Question: I'm new with Sharepoint 2013 AND .NET c# so take it easy guys.
I'm writing a webpart which generates input forms dynamically. Each form may have different fields so field names/IDs are defined on runtime.
This is the code I generate a input text. 'fieldname' is my variable here which is the ID and preferably the name of the input box. 'fieldtitle' is the display name and 'fielddefaultvalue' is the default value. This code part is in a loop and adds all inputs into 'PlaceHolder1' every time.
'''
TextBox formfield = new TextBox();
formfield.ID = fieldname;
formfield.Text = fielddefaultvalue;
formfield.Attributes.Add("placeholder", fieldtitle);
PlaceHolder1.Controls.Add(formfield);
'''
What my problem is, when I run this, name and ID of my input fields become like
'ctl00$ctl39$g_76a6fb01_d2b4_4087_a988_8b34b95dc136$Email'
I tried to get submitted values using
'Page.Request.Form["Email"]'
but no success. I guess it needs all those random characters too.
I could also use 'Email.Text' to get value but 'Email' part is dynamic and comes from a variable. Is there a way to use variable 'fieldname' which contains 'Email' and other field names as string?
How can I get submitted values and/or put clean names to my input fields.
Remember my field names are dynamic and kept in 'fieldname' variable every round of the for loop.
After I submit form, this is the debug screen of 'Page.Request.Form' . I don't know how/where I can find that random/unique string at the beginning of each input field. 'flexiforms_xxx' part is the actual filed name.

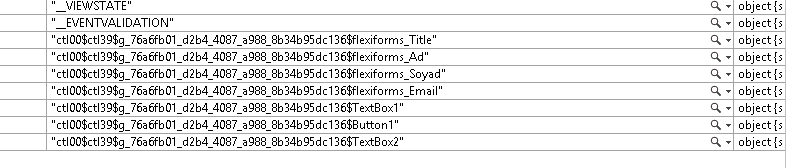
Answer: You could cache the TextBoxes in a dictionary when adding them:
'''
Dictionary<string, TextBox> textBoxesByFieldName = new Dictionary<string, TextBox>();
foreach(string fieldName in FieldNames){
TextBox formfield = new TextBox();
formfield.ID = fieldname;
formfield.Text = fielddefaultvalue;
formfield.Attributes.Add("placeholder", fieldtitle);
PlaceHolder1.Controls.Add(formfield);
textBoxesByFieldName.Add(fieldname, formfield);
}
'''
And when you need them access the TextBox this way:
'''
private TextBox GetTextBoxByFieldName(string fieldName){
TextBox textBox;
return textBoxesByFieldName.TryGetValue(fieldName, out textBox) ? textBox : null;
}
'''
If I understand correctly you want to submit the form and get all the entered text for your clean field names:
'''
void OnSubmitButtonClick(Object sender, EventArgs e)
{
foreach(KeyValuePair<string, TextBox> keyValue in textBoxesByFieldName){
string fieldName = keyValue.Key;
string fieldValue = keyValue.Value.Text;
}
}
'''
Above solution requires 'formfield.AutoPostBack=true;' to be set
To avoid page refreshes, use 'string fieldValue = Page.Request.Form[((System.Web.UI.Control)(keyValue.Value)).UniqueID];'